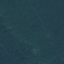
Land use / land cover: Forest